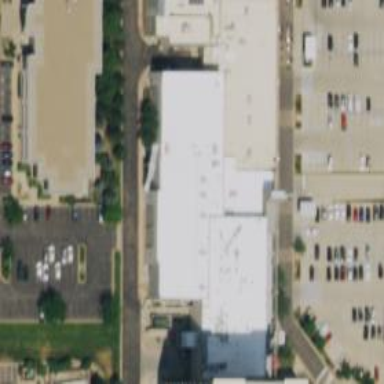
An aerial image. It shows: Cinema.